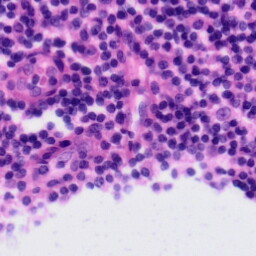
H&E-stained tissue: Tonsil